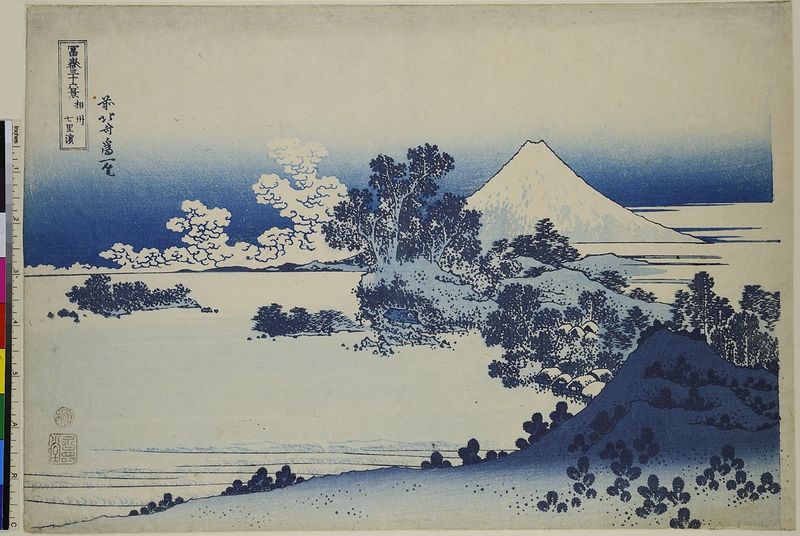
Titel: Der sieben Ri lange Strand von Soshu, Blatt 13 aus der Serie: 36 Ansichten des Fuji
Künstler: Katsushika Hokusai
Standort: Hamburg
Institution: Museum für Kunst und Gewerbe Hamburg
Schlagwörter: baum, wolken, landschaft, strauch, holzschnitt, strand, berge, gebirge, vulkan, druckgraphik, druckgrafik, kiefer, zeit, farbholzschnitt, anlagen, landschaftsdarstellung, edo, fuji, reproduktionen, volcano, druckerzeugnisse, bäume, sträucher, hügellandschaft, volcan